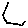
Label: hexagon